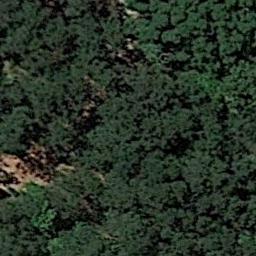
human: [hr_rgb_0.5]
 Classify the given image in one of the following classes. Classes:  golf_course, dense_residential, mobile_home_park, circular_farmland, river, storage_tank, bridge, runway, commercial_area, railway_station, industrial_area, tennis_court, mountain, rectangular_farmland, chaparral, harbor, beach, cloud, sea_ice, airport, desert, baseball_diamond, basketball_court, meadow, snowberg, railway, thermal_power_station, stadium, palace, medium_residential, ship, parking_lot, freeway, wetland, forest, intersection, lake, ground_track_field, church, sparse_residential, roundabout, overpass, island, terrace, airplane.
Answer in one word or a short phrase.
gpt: forest